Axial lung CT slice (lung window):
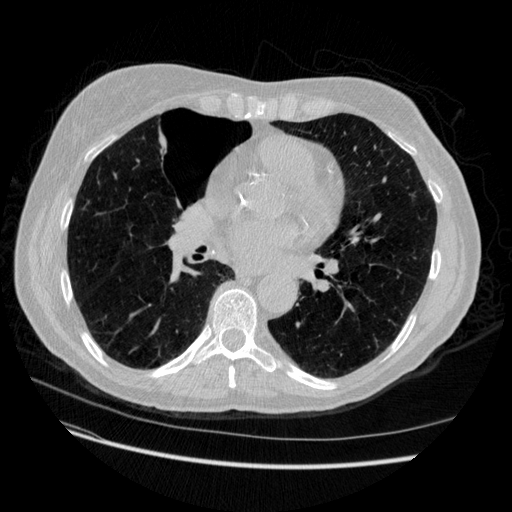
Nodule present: no